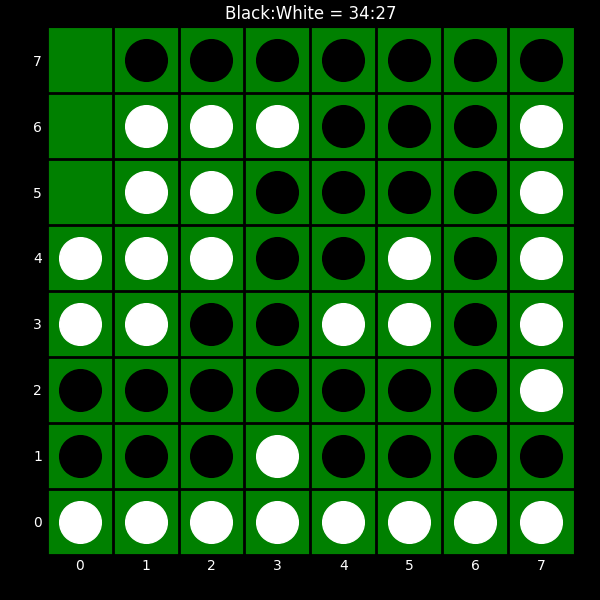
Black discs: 34
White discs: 27